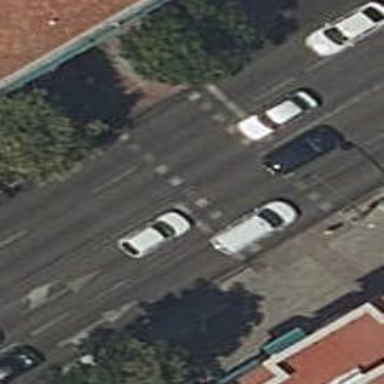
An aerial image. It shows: Uncontrolled footway crossing with markings.